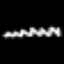
Label: squiggle